Field crop: tomato
Growth stage: 1
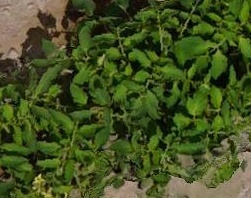
Species: tomato